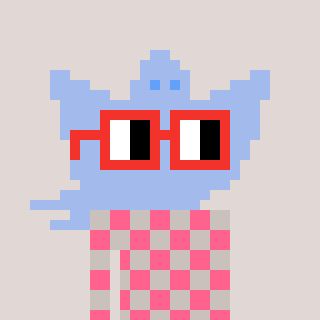
a pixel art character with square red glasses, a ghost-B-shaped head and a foggrey-colored body on a warm background